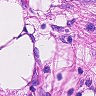
Metastatic tissue present: yes